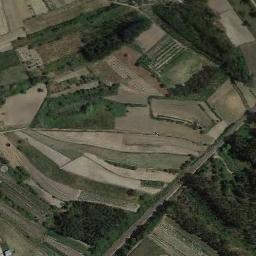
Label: terrace